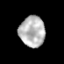
Tissue: prostate
Cell type: T cells
Senescence score: 0.2839
Nuclear area (px): 776
Mean DAPI intensity: 181.55